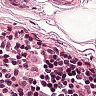
Metastatic tissue present: no